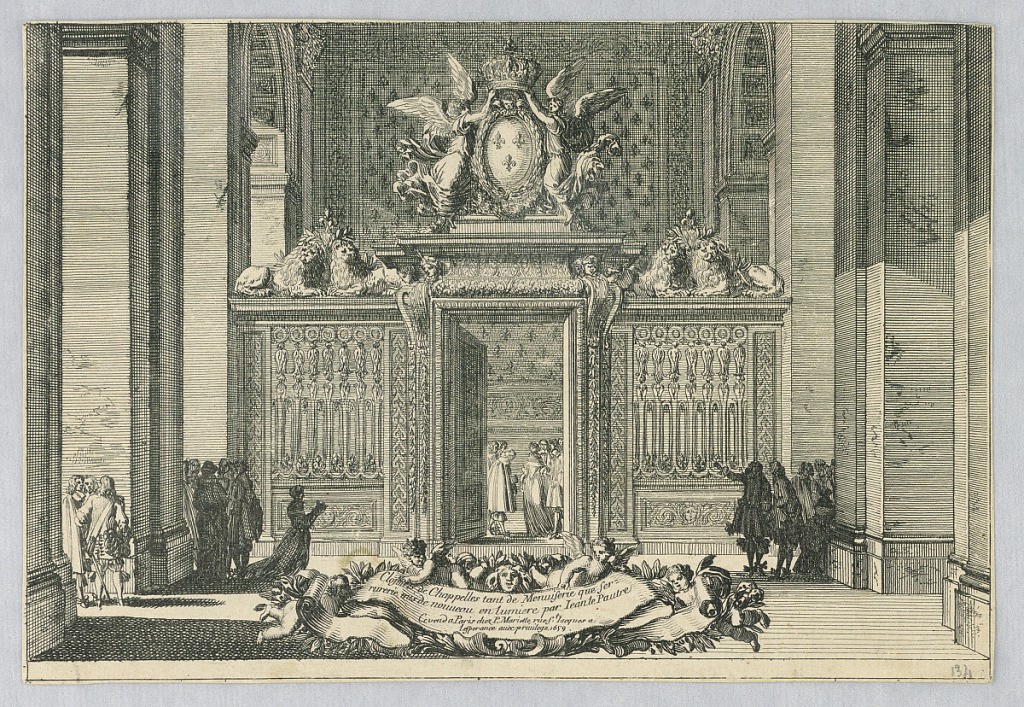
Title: Railings for Chapels, from "Clostures de Chapelles"
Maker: Jean Le Pautre, French, 1618–1682
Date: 1659
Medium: Etching on paper
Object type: Print
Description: A = Jombert 67, 1, with the address, horizontally in the scroll: ''Ce vend a Paris chez P. Mariette, rue St. Jacques a / lesperance auec priuilege. 1659.'' B = J. 67, 3, with the address: ''A Paris chez P. Mariette rue st. Jacques al 'èsperance;'' with the number ''3''.